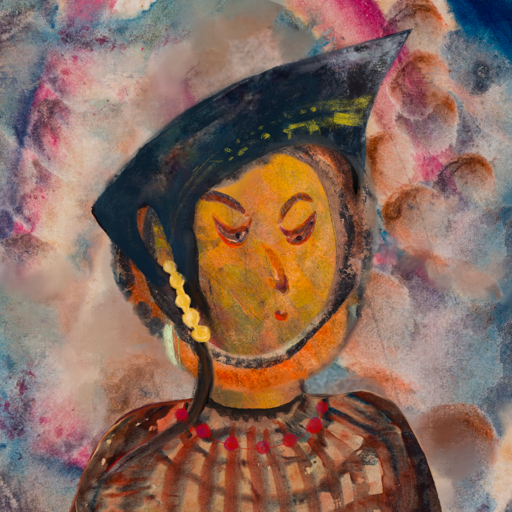
Background: Rupkatha, Head And Neck Side: Gypsy_Mother, Face Side: Hypocrite, Bust: Orphan, Hair Side: Childish, Head Accessory: Irani, Second Necklace: Blank, Necklace: Irani_3, Baby: Blank